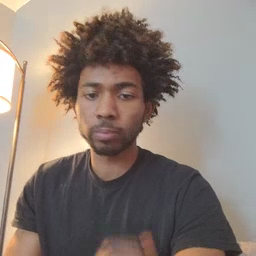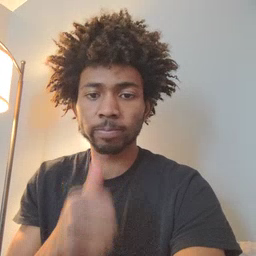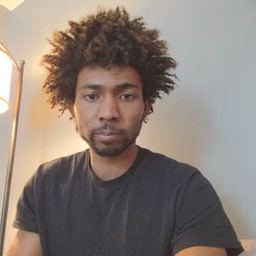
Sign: not